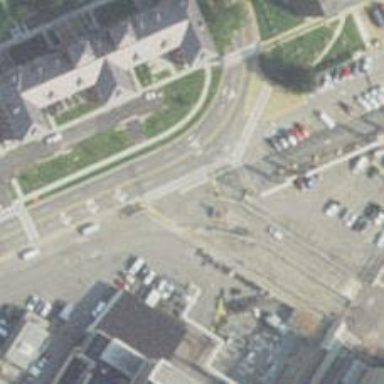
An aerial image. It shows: Railway level crossing.